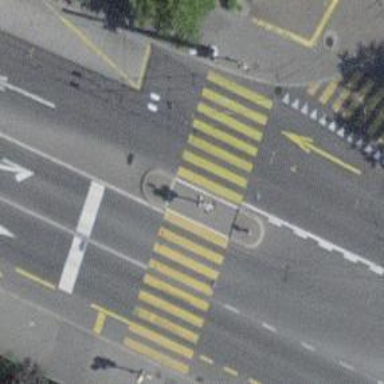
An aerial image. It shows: Kerb serving as barrier.